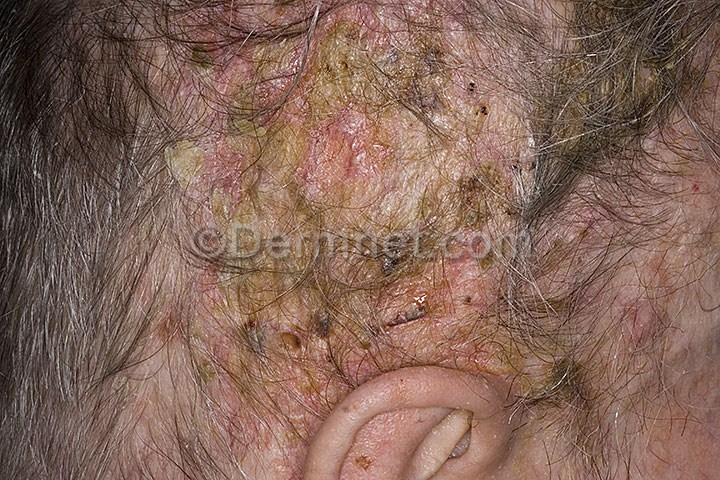
Disease: Psoriasis pictures Lichen Planus and related diseases